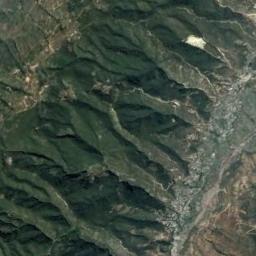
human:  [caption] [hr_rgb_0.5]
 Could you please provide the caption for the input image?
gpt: The folded mountain consists of some ridges and valleys and is covered with dense vegetation .

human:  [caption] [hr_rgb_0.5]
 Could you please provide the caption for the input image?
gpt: The mountains are winding and undulating .

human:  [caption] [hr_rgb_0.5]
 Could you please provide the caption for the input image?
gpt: The mountain is consist of half of green plants and half of bare land .

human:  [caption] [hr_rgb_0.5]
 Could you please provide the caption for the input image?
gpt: There are some bare areas on this mountain .

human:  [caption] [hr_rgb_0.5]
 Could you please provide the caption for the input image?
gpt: There are many ridges on the green mountain .